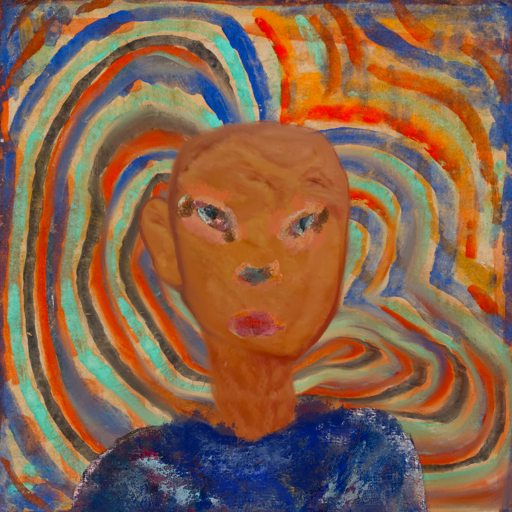
Background: Sisters, Head And Neck Front: Pious_Lady, Face Front: Boggyland, Bust: Irani, Hair Front: Blank, Head Accessory: Blank, Second Necklace: Blank, Necklace: Blank, Baby: Blank